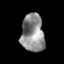
Tissue: prostate
Cell type: T cells
Senescence score: 0.2048
Nuclear area (px): 849
Mean DAPI intensity: 141.254